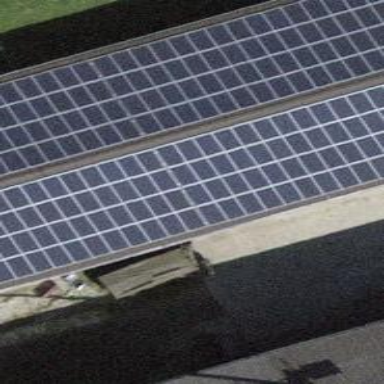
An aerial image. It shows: Solar power generator.